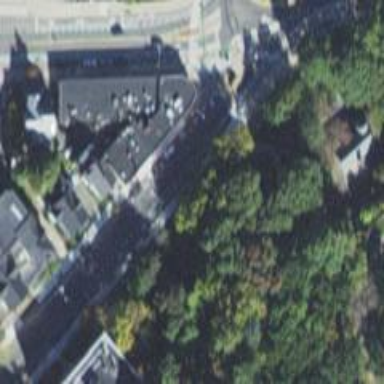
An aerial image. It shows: Secondary road with separate asphalt sidewalk.